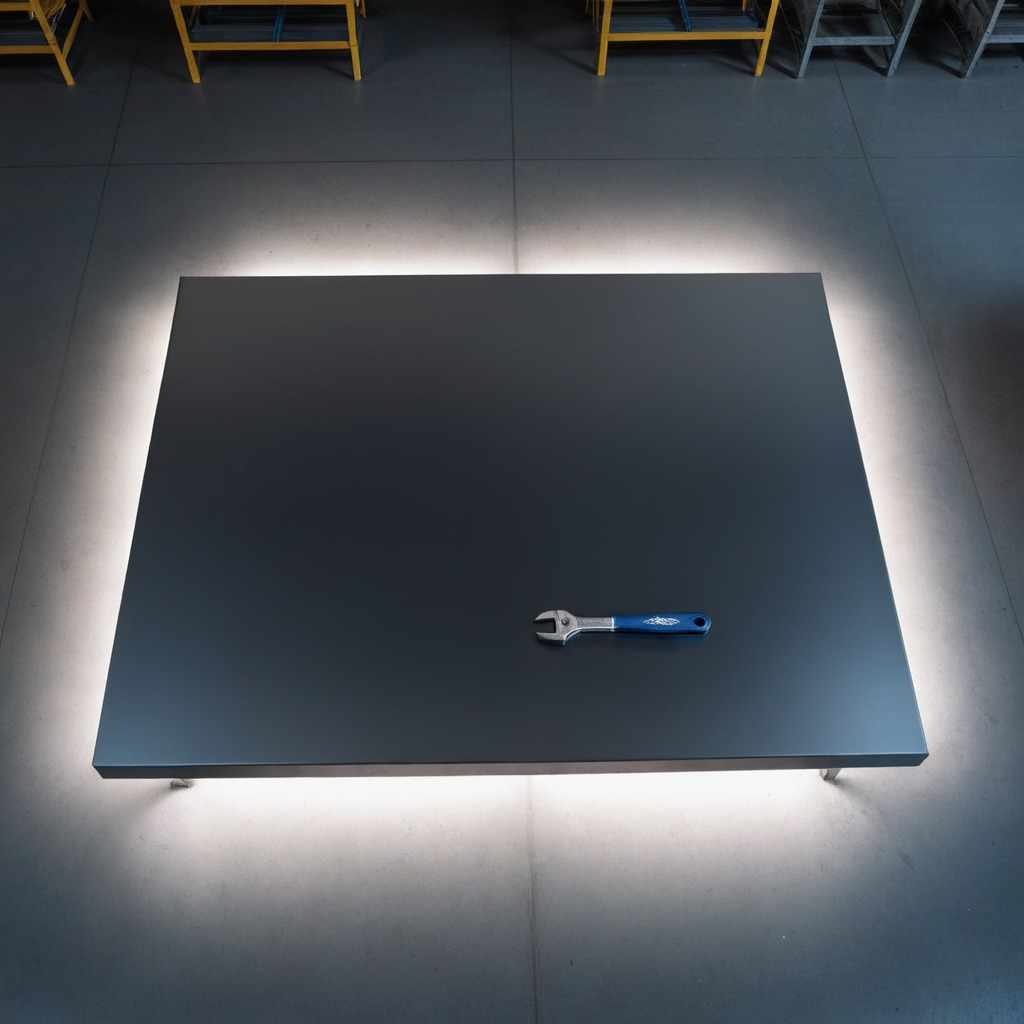
A wrench is lying on the tabletop.